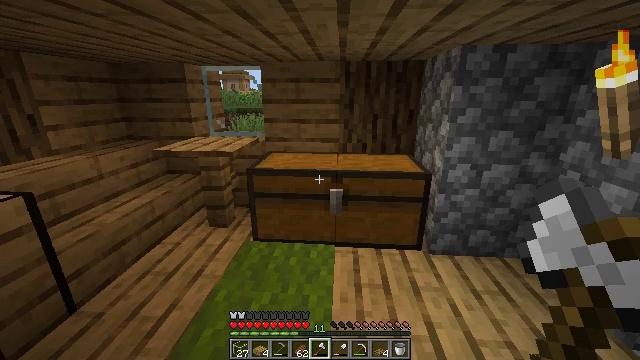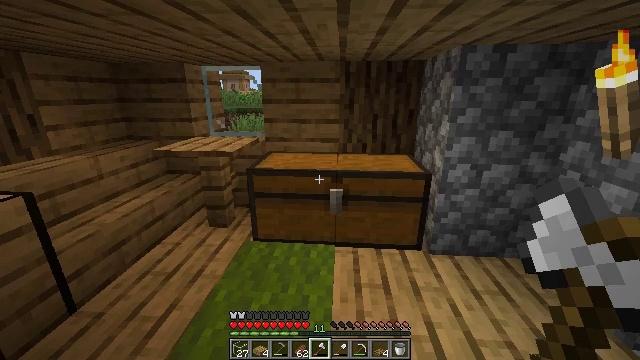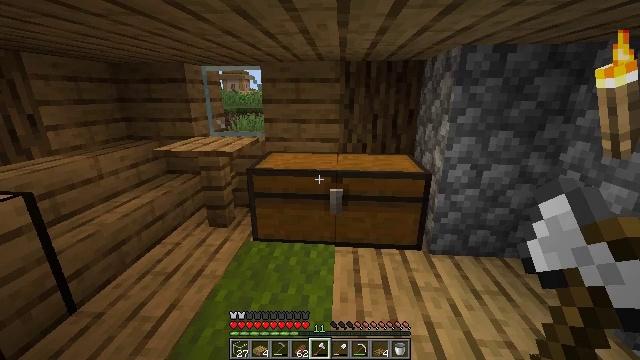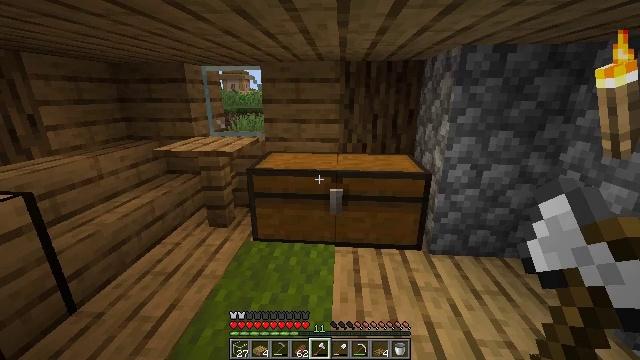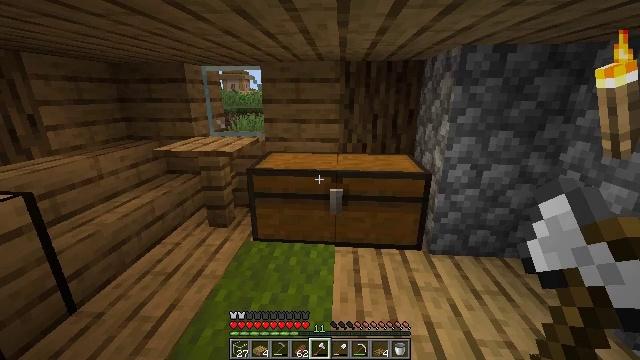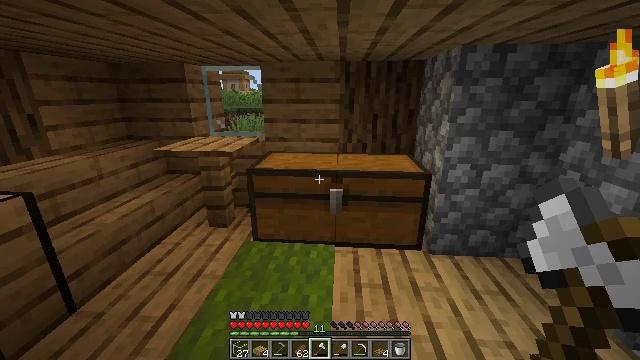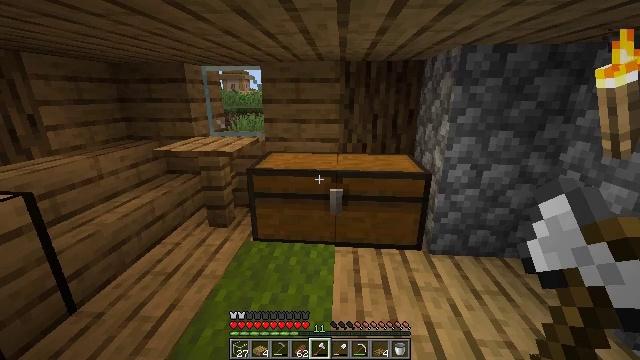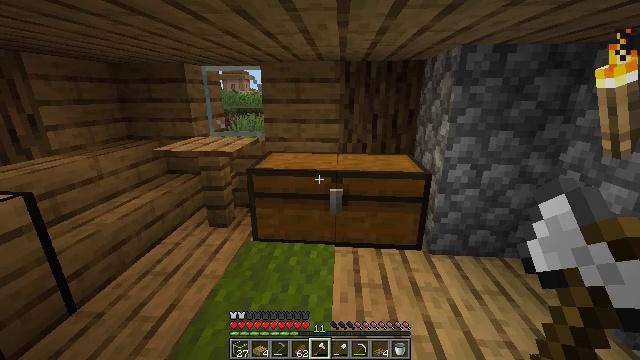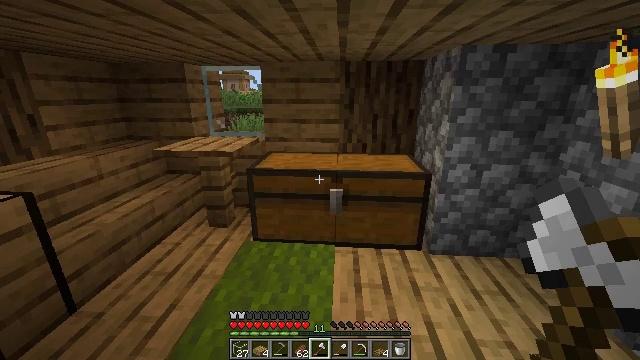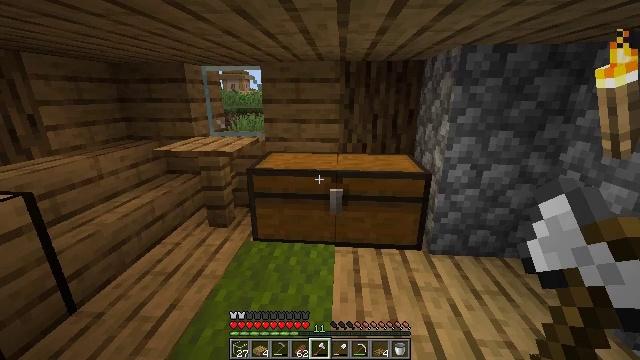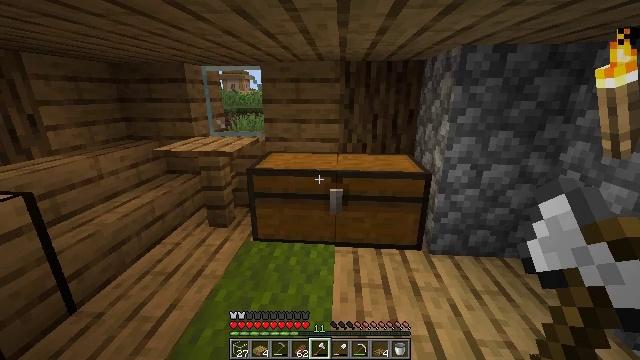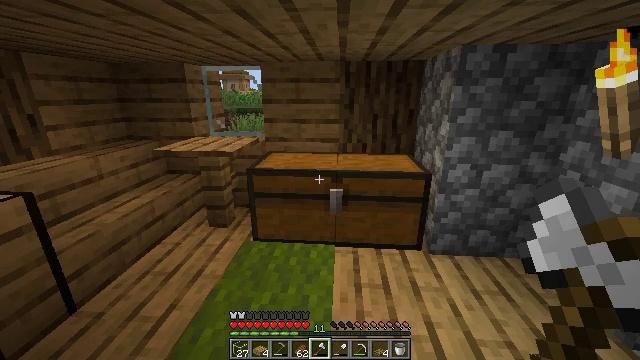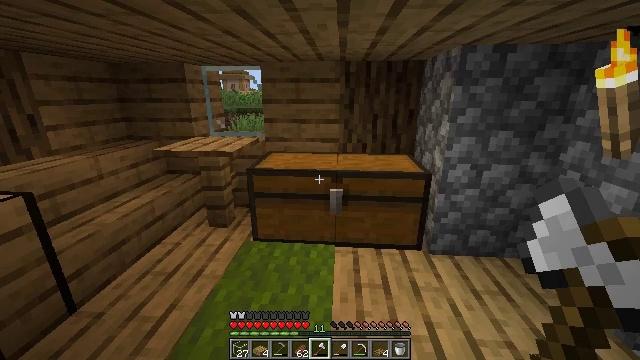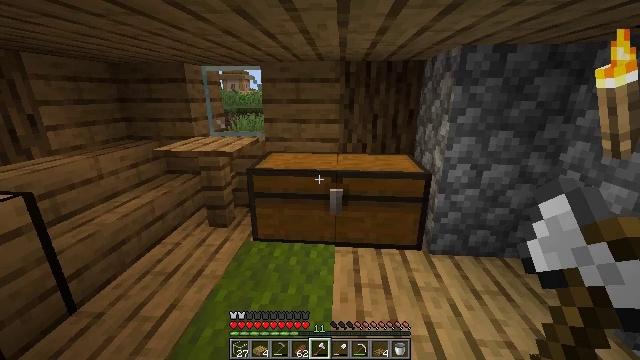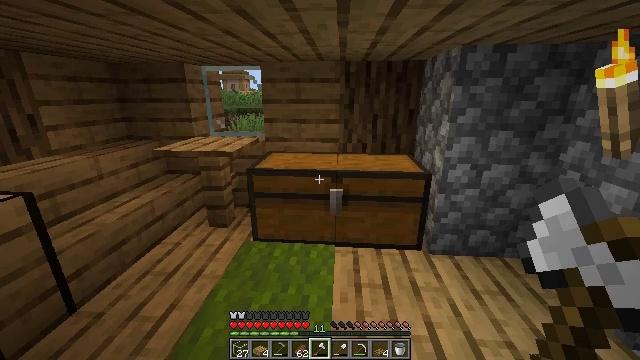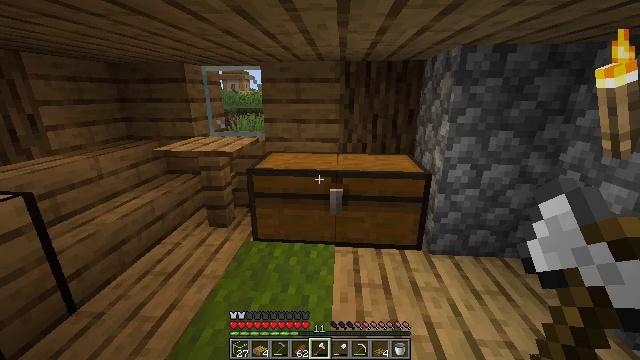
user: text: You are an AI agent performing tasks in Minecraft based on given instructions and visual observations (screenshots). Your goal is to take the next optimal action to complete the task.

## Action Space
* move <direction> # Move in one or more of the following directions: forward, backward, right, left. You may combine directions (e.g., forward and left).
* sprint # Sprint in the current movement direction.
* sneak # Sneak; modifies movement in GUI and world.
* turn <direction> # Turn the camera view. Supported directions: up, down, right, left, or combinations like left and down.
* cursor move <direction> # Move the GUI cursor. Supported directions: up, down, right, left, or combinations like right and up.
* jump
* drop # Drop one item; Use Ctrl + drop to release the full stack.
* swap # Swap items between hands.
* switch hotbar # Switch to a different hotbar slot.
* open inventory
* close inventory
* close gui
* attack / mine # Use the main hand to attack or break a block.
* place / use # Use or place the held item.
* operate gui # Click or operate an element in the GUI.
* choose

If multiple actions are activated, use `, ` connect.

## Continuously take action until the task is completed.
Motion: motion action
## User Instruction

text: Collect carrots by breaking the crop.
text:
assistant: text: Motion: no_op
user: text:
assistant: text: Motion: no_op
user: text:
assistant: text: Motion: no_op
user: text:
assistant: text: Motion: no_op
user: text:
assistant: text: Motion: no_op
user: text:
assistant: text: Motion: no_op
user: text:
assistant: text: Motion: no_op
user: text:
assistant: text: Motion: no_op
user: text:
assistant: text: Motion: no_op
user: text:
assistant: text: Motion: no_op
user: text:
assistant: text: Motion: no_op
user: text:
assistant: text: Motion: no_op
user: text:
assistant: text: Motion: no_op
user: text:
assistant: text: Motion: no_op
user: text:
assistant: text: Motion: no_op
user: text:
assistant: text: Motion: no_op
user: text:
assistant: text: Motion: no_op
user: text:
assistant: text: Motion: no_op
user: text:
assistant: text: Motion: no_op
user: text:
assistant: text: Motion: no_op
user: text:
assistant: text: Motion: no_op
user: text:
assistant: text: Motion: no_op
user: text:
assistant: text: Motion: no_op
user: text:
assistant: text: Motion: no_op
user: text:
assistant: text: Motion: no_op
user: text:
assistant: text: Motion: no_op
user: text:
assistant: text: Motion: no_op
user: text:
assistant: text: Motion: no_op
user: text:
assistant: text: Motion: no_op
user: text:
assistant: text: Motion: no_op